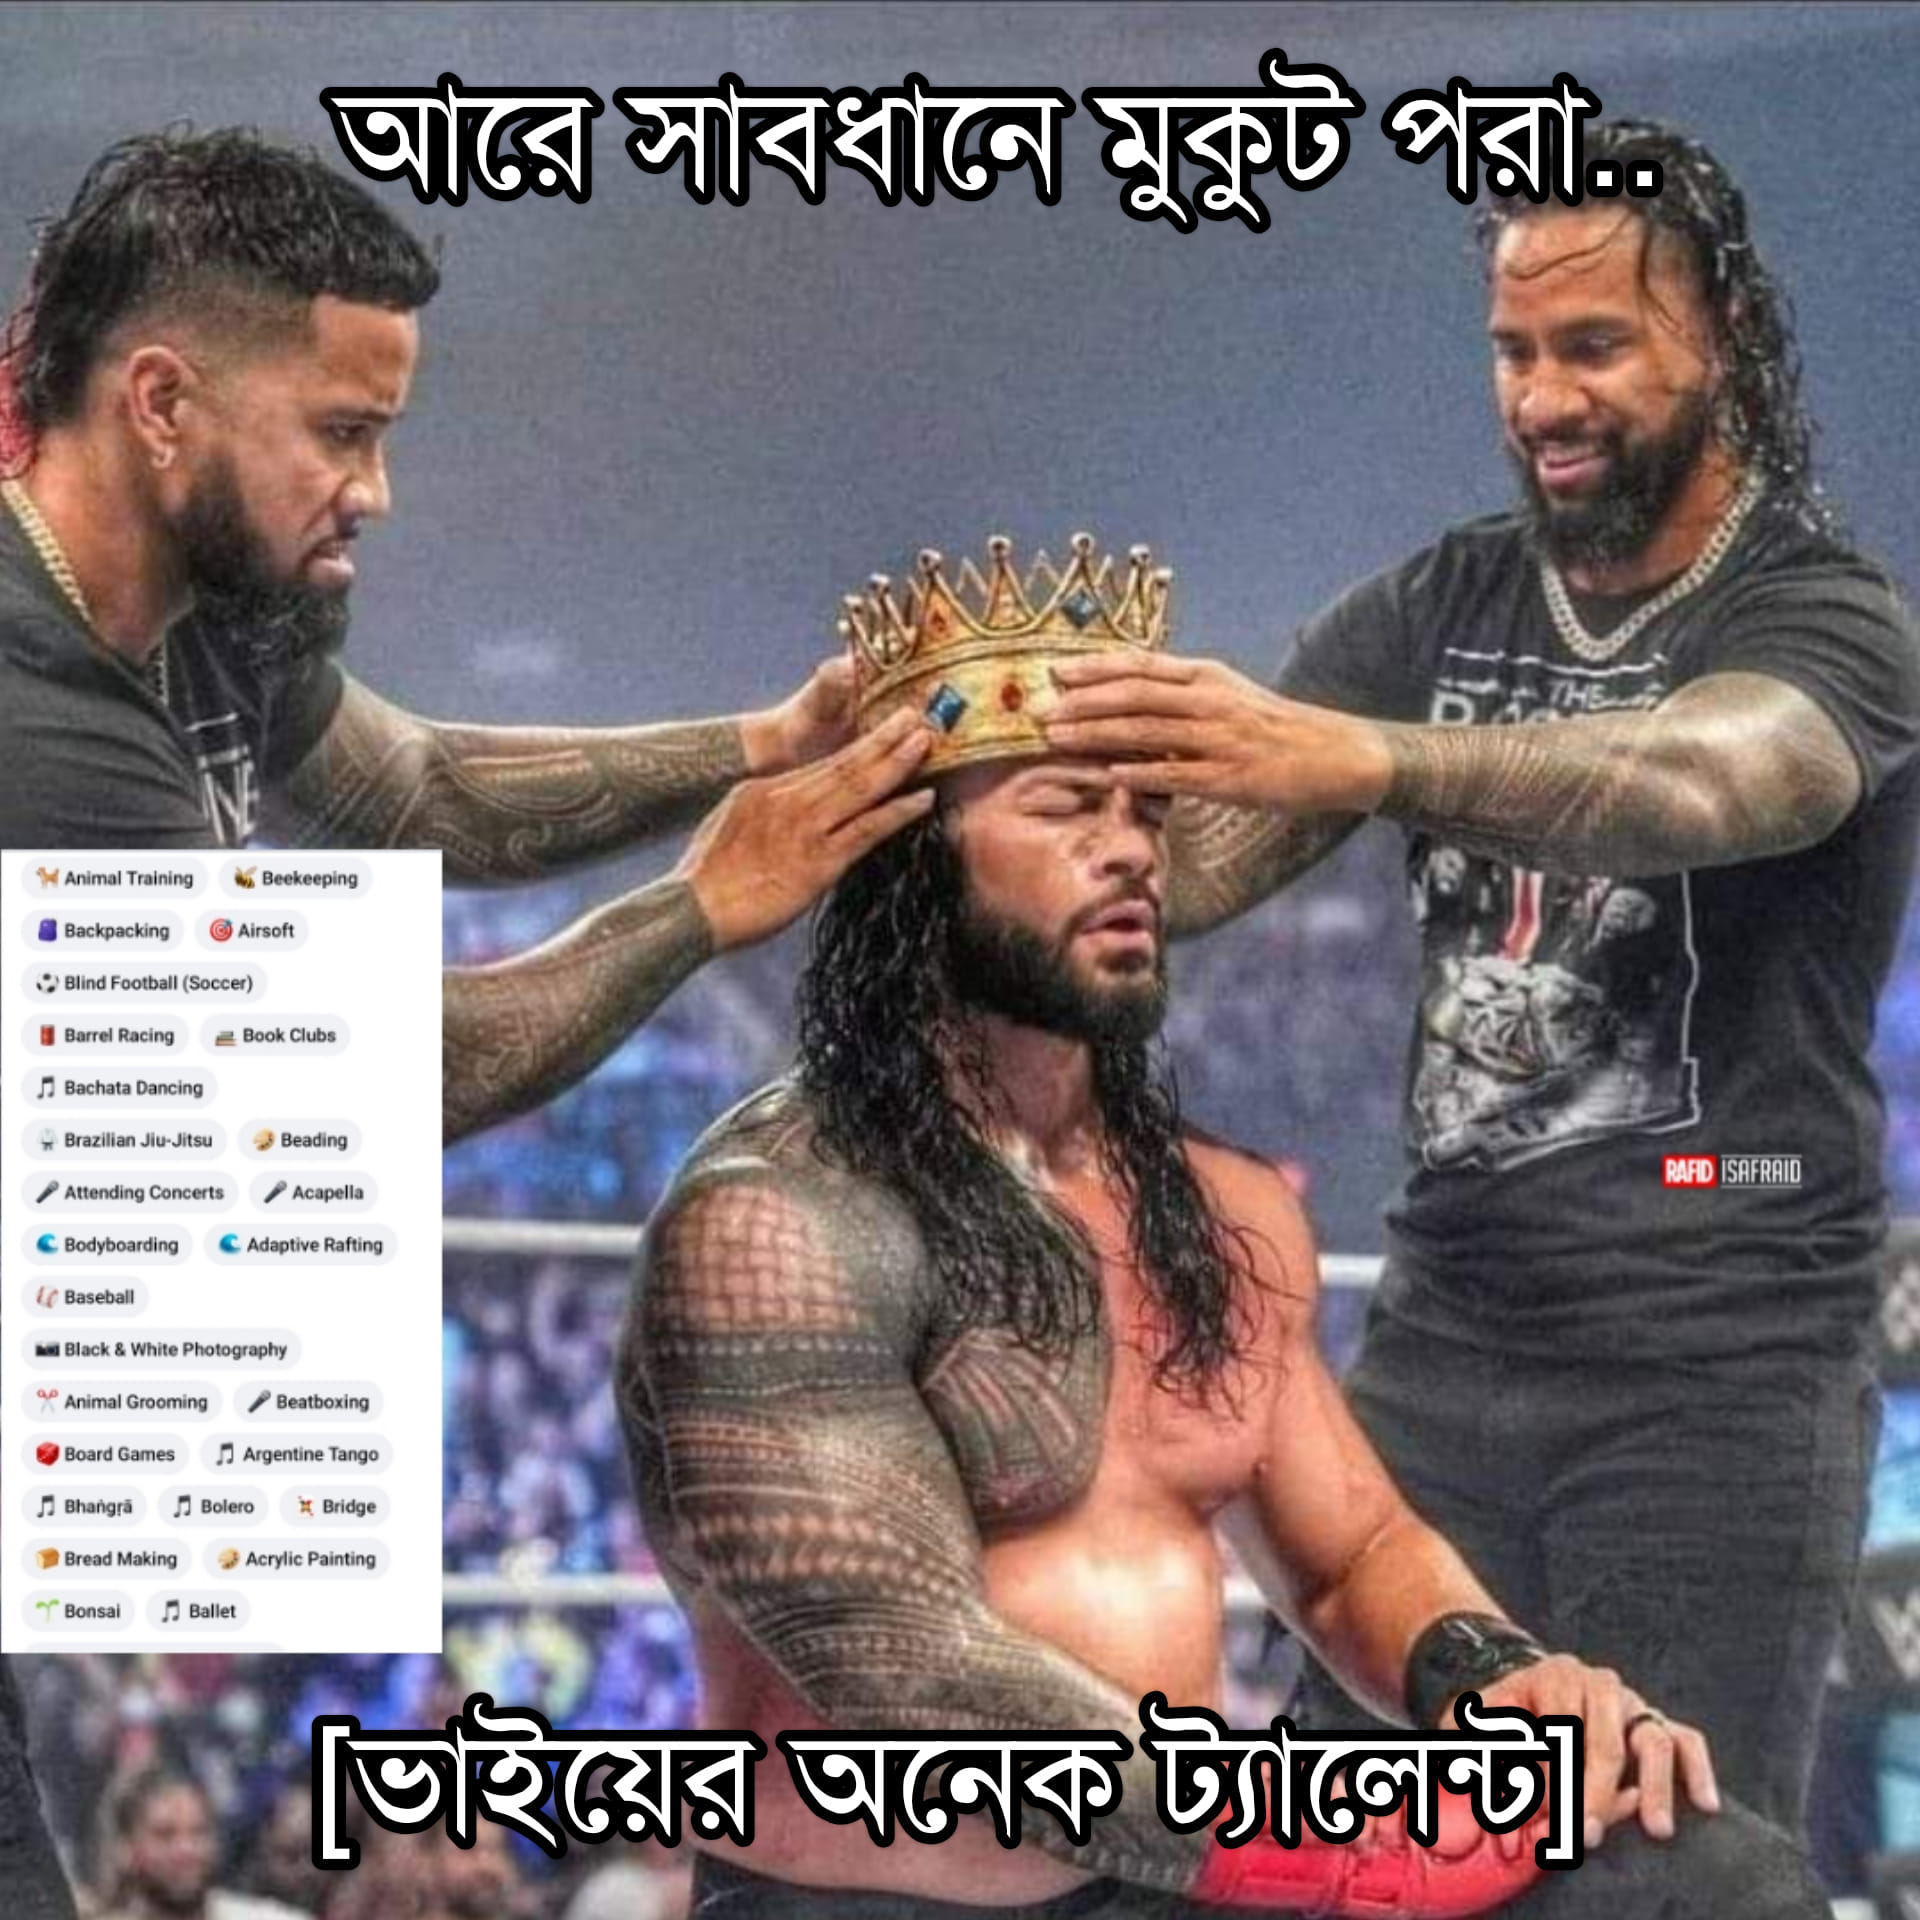
Caption: আরে সাবধানে মুকুট পরা    [ভাইয়ের অনেক ট্যালেন্ট ]
Label: non-hate